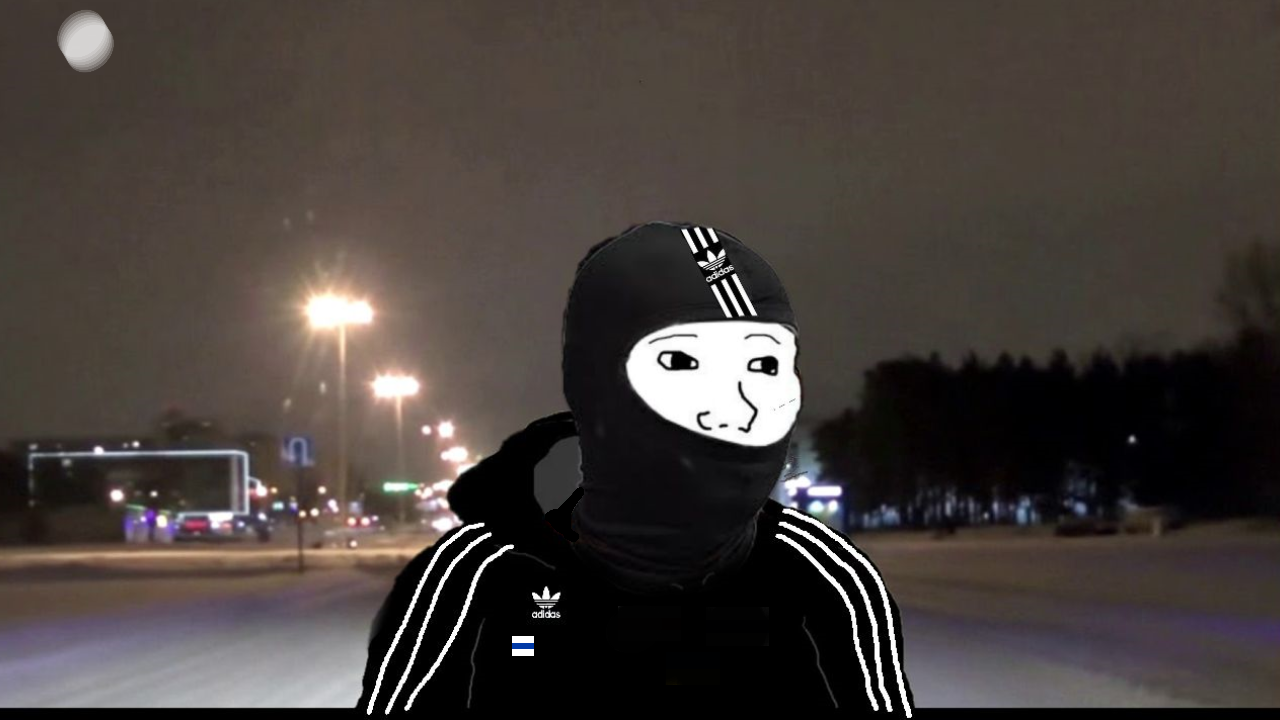
Label: 5_Wojak_with_Background